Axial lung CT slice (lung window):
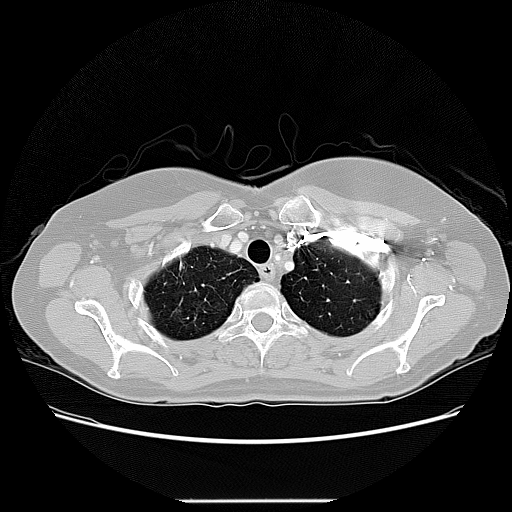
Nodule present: no